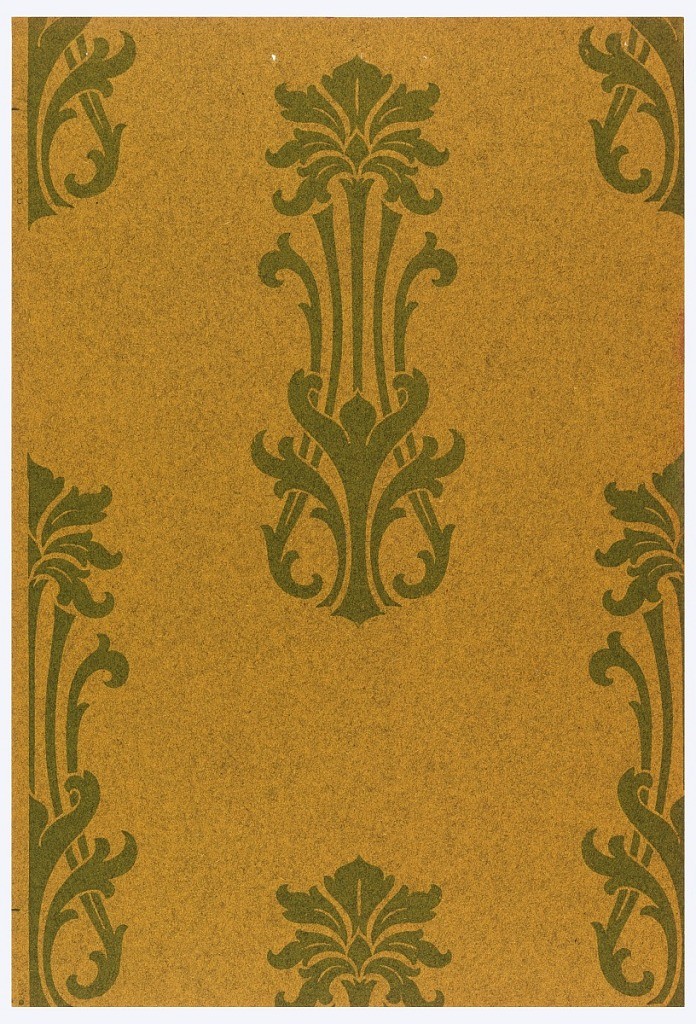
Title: Sidewall - sample
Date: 1906–08
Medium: Machine-printed on paper
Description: Staggered anthemion motifs in green on brown textured ground.